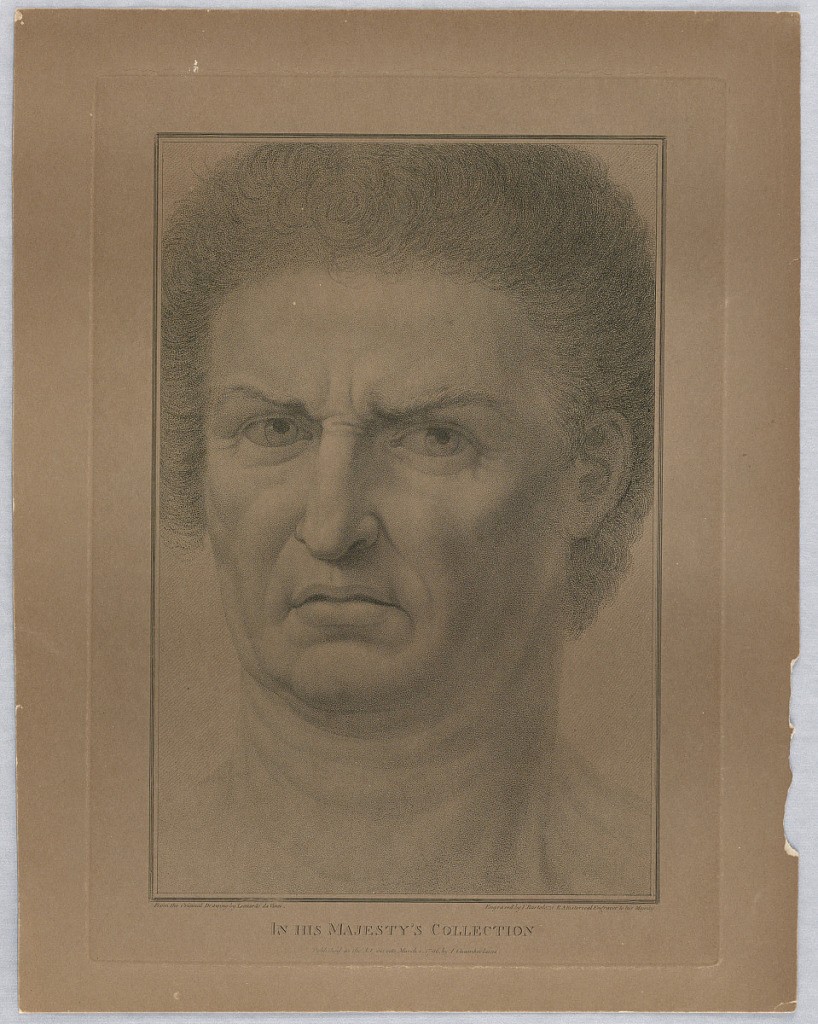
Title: A Man's Head, Large Front Face
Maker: Francesco Bartolozzi, Italian, active England, 1727–1815
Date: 1796
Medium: Stipple engraving on brown paper
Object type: Print
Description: The man's forehead creased, his mouth turned down. A thick neck.